Milling tool wear sample.
Tool blade image: 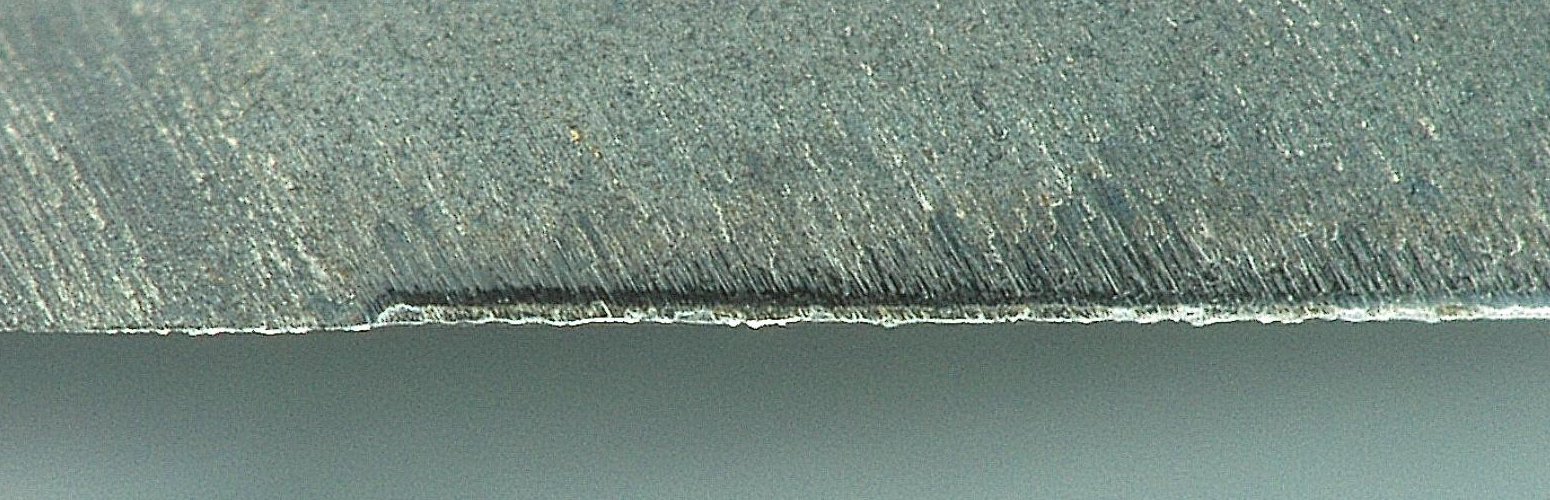
Chip image: 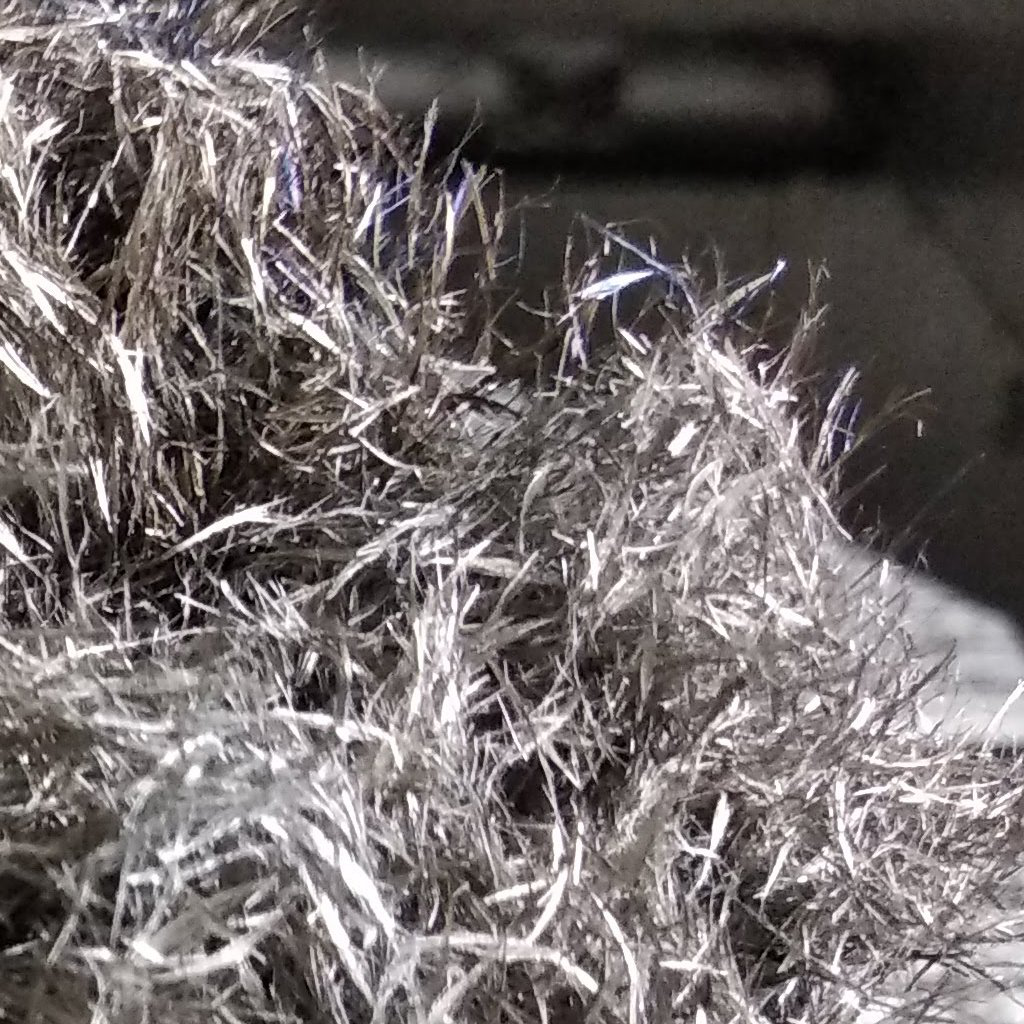
Workpiece image: 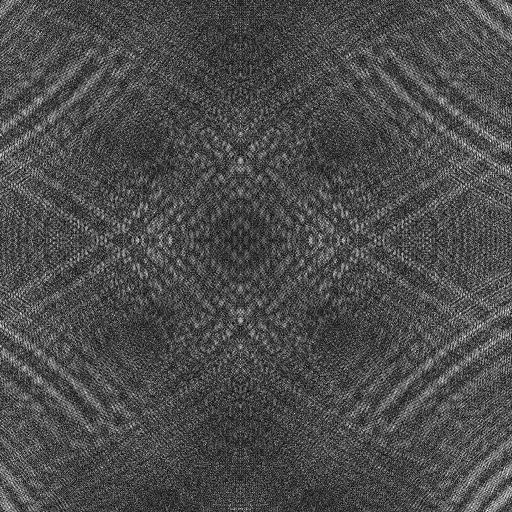
Tool wear state: sharp
Gaps: 3.93
Flank wear: 53.73
Overhang: 19.38
Force-signal Mel-spectrograms (X, Y, Z axes): 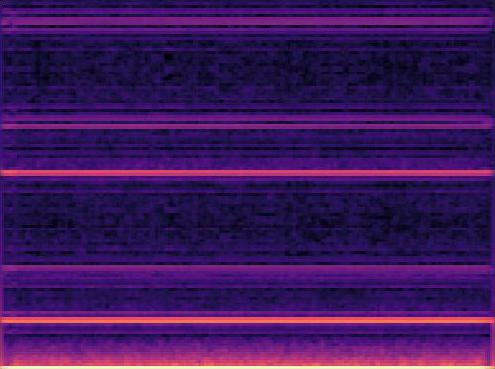 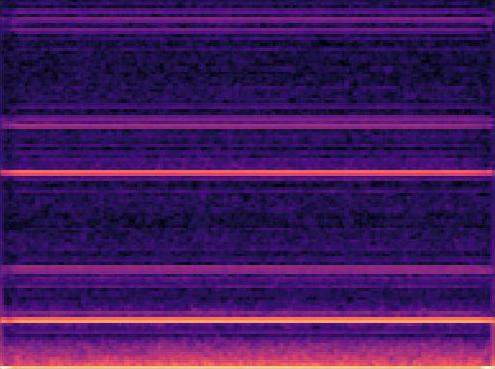 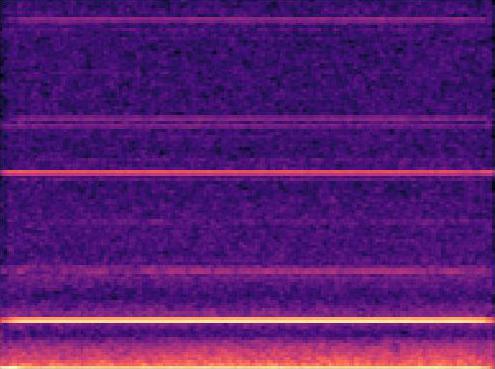
Force-signal scalograms (X, Y, Z axes): 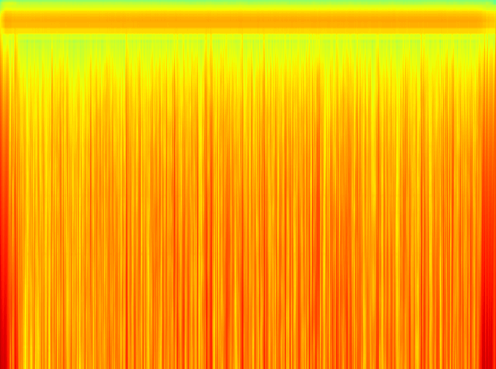 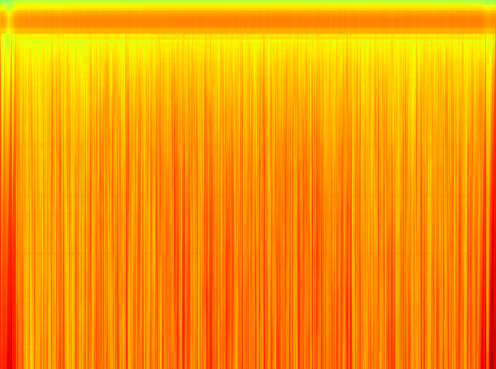 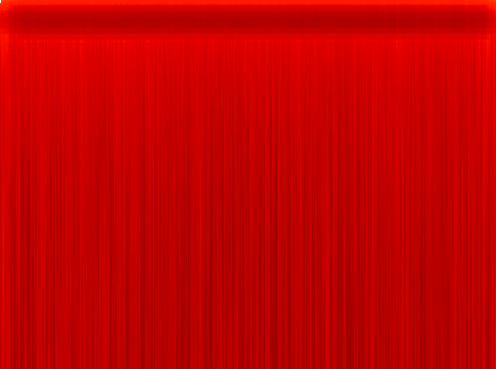
Force phase: initial_break_in_wear